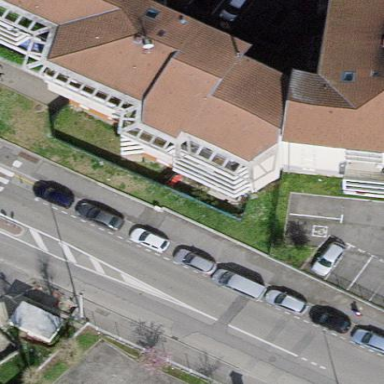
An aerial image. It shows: Building with gabled roof.